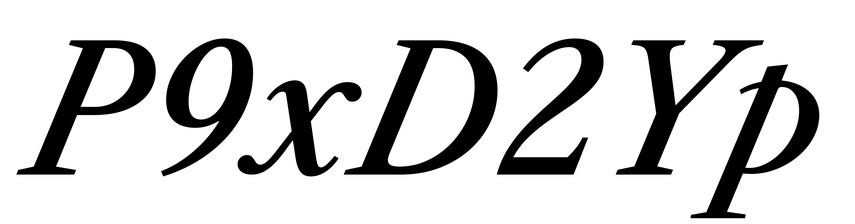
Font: LibreCaslonText-Italic_Medium_Italic